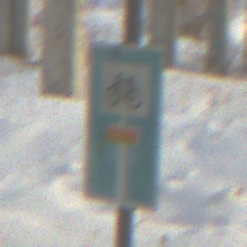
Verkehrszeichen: SackgasseRadverkehrDurchlaessig
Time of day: MorningAfternoon
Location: Roofed (Suburban)
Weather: PartlyCloudy
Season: Winter
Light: Natural